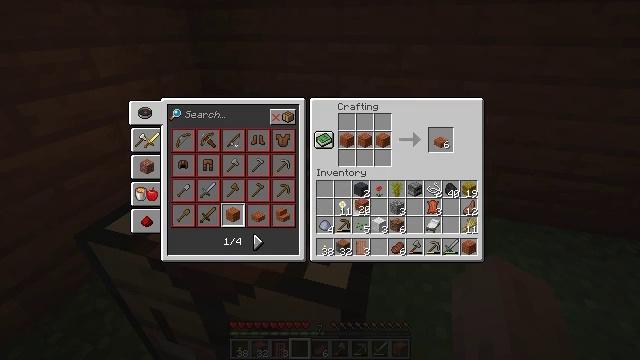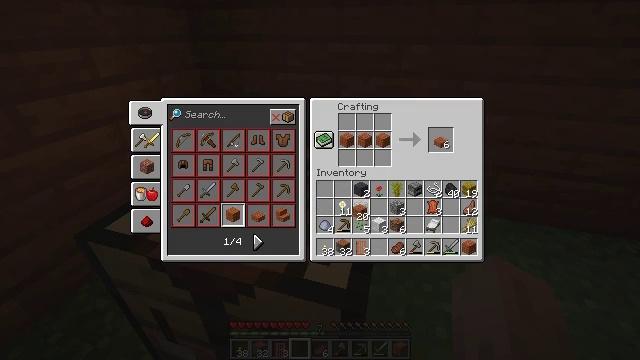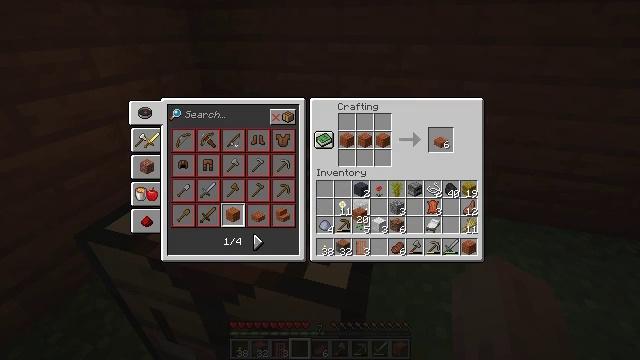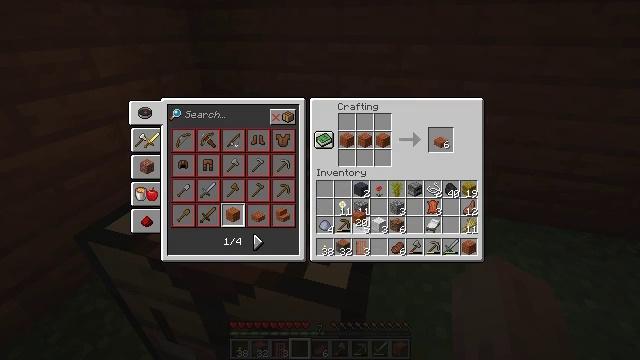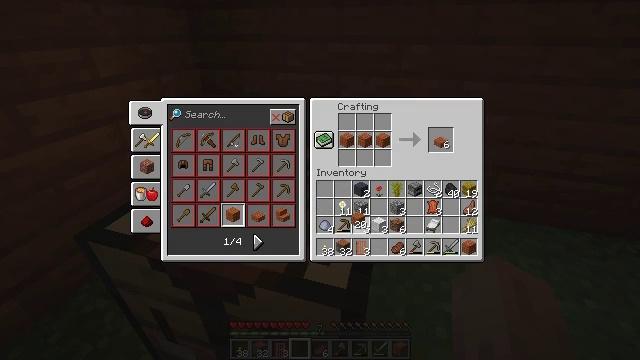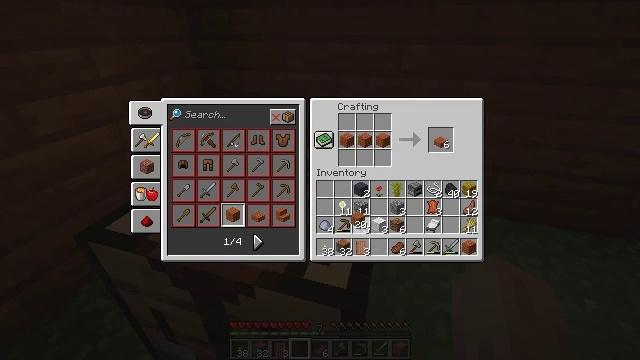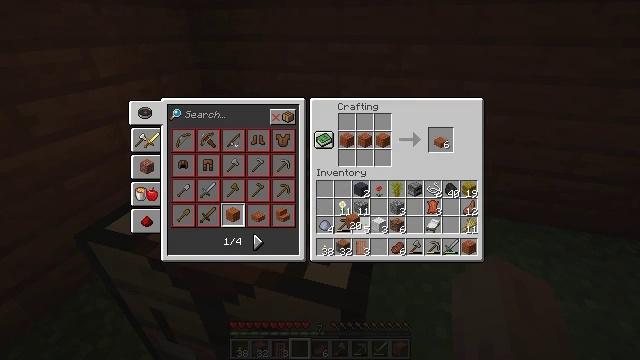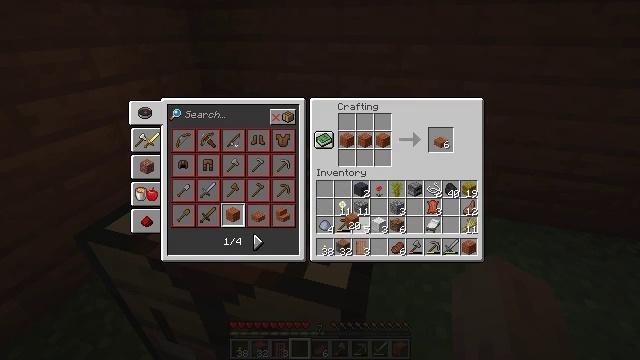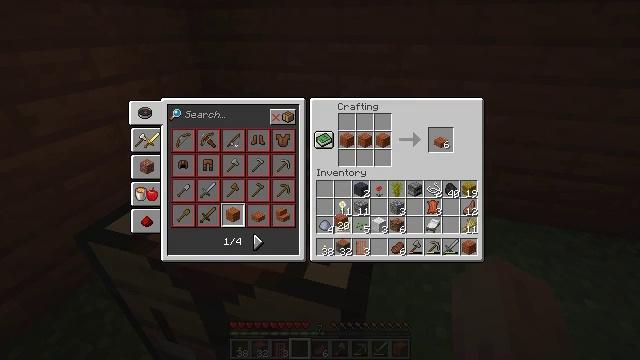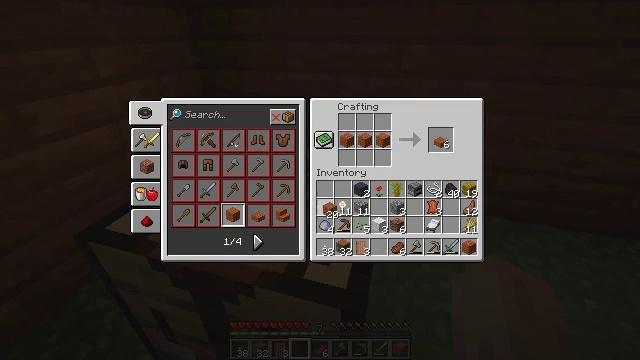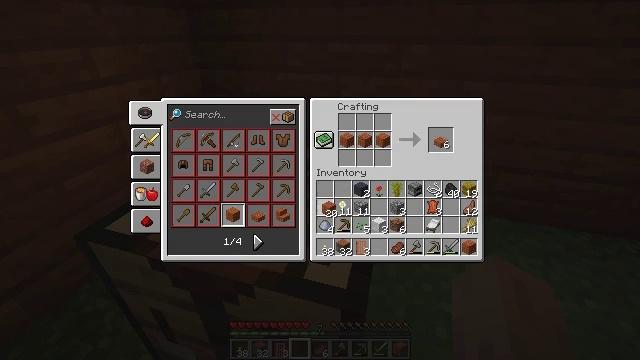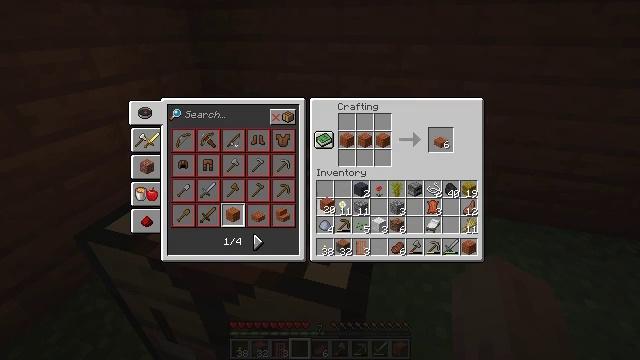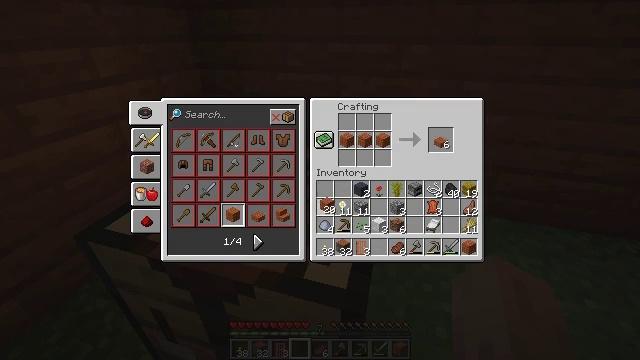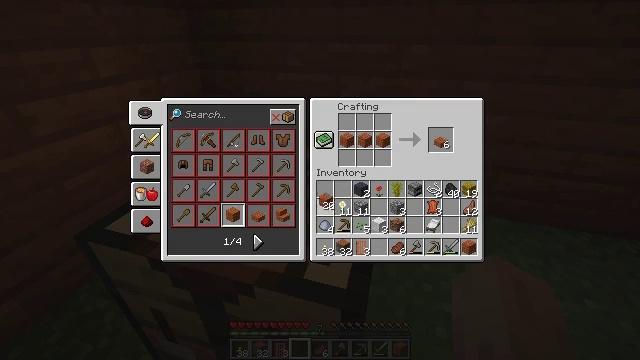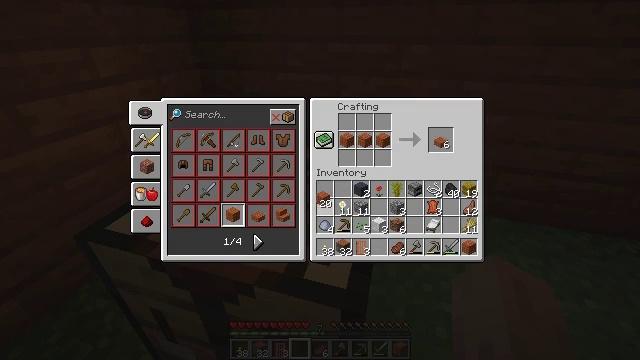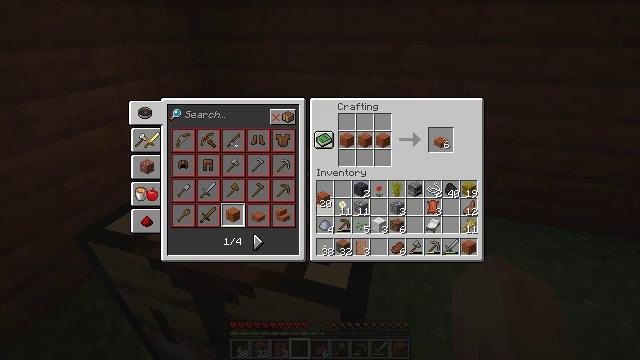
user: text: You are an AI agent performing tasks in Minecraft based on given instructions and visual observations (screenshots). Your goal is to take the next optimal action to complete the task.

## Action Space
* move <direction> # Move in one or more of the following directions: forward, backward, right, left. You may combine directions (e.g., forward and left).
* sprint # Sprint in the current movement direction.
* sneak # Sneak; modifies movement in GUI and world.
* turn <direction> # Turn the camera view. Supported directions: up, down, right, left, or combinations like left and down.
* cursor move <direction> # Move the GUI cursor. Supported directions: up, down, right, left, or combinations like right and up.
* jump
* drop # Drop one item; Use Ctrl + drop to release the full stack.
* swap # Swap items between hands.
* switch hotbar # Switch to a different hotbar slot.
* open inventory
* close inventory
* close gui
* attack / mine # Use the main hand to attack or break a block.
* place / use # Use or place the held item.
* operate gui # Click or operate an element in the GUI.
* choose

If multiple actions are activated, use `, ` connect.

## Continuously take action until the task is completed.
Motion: motion action
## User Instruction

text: Craft an acacia slab.
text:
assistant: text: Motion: cursor move down
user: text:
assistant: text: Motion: no_op
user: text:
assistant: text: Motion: no_op
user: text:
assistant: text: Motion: no_op
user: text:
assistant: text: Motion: no_op
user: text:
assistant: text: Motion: no_op
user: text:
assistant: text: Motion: no_op
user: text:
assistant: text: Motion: cursor move left
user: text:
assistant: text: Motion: cursor move left and up
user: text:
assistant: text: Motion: no_op
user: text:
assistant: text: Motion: no_op
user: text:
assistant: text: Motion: no_op
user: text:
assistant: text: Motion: no_op
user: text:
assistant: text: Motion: no_op
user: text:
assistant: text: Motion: no_op
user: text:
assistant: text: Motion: no_op
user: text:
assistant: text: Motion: no_op
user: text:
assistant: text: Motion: no_op
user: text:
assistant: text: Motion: operate gui
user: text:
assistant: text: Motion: operate gui
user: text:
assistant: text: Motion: no_op
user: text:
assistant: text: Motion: no_op
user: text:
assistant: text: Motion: no_op
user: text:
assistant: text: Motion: no_op
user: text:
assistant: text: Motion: cursor move right
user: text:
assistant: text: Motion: cursor move right
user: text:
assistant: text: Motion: cursor move right
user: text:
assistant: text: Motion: cursor move right
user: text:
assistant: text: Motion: cursor move right and up
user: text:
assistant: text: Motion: cursor move right and up